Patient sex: M
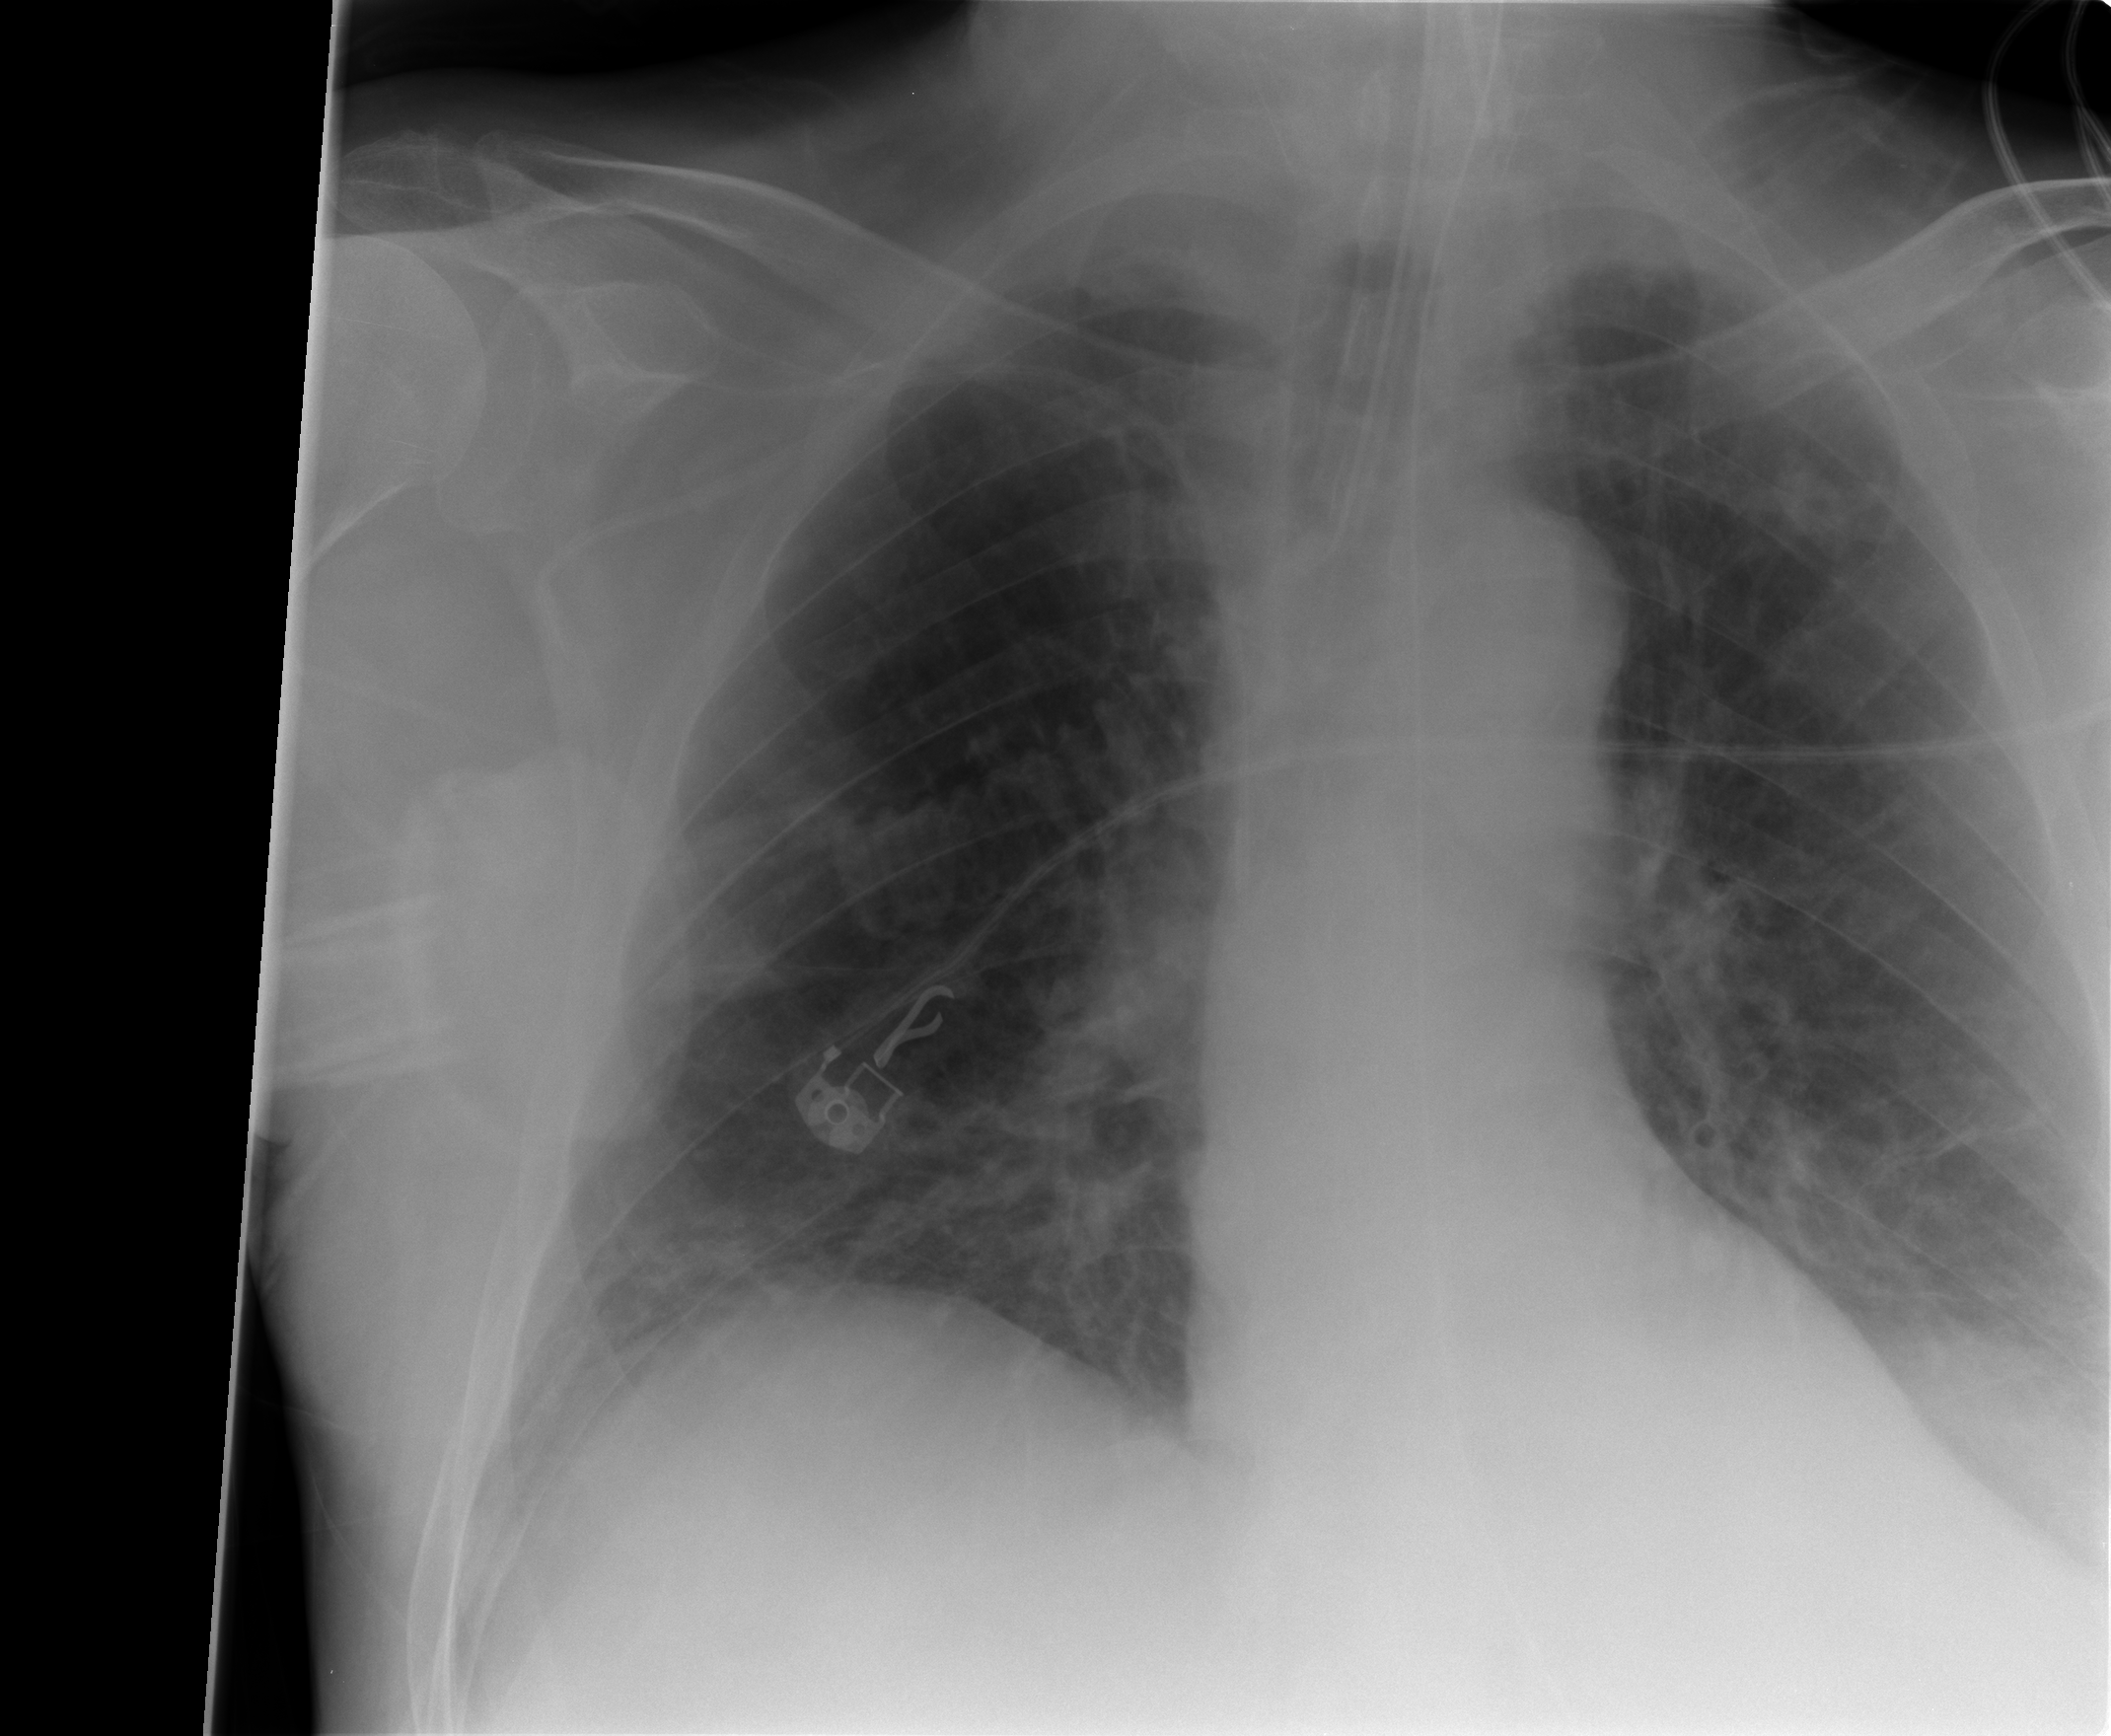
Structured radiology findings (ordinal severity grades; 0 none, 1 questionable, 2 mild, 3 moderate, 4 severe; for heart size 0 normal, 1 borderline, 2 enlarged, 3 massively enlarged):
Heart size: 2
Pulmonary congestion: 0
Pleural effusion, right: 0
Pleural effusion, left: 0
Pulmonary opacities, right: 0
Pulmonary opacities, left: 0
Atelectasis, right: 2
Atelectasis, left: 1